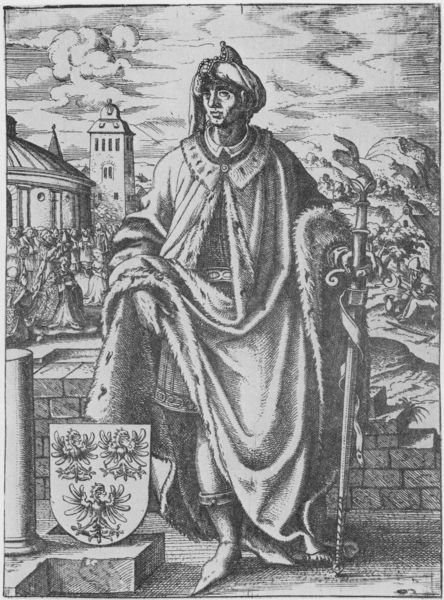
Titel: Bildnis des Sanctus Arnulphus
Künstler: Jost Amman
Institution: (Seriendruck)
Schlagwörter: adler, himmel, kampf, kopf, kämpfer, mann, umhang, weiß, wolken, landschaft, menschen, stadt, grau, hintergrund, mund, nase, profil, schwarz, szene, säule, zeichnung, blick, gebäude, haus, schloss, leute, mütze, hermelin, kleidung, kragen, pelz, sockel, stein, steine, bildnis, portrait, porträt, hügel, kirche, figur, gewand, mantel, reich, stehend, kinn, rund, stock, turm, kopfbedeckung, bein, schuhe, stab, berge, mauer, grafik, graphik, steinmauer, könig, faltenwurf, schild, burg, moschee, orient, türme, mauerwerk, druck, stich, schwarzweiß, schwert, waffen, waffe, helm, stiefel, herrscher, menschenmenge, fürst, ganzfigur, wappen, mittelalter, krieger, stadtmauer, speer, heerführer, turban, zepter, szepter, nürnberg, schnabelschuhe, rotunde, teine, herrscherbildnis, seriendruck, pelzumhang, mnatel, stiene, herold, weltliche macht, säulenschafft, woljen, spper, aadler